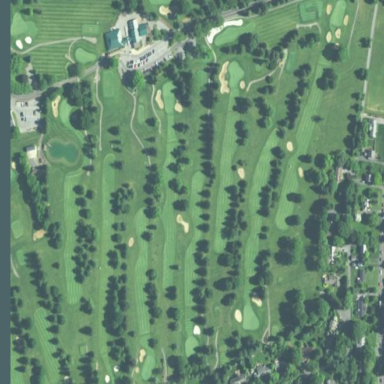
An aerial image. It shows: Golf course.